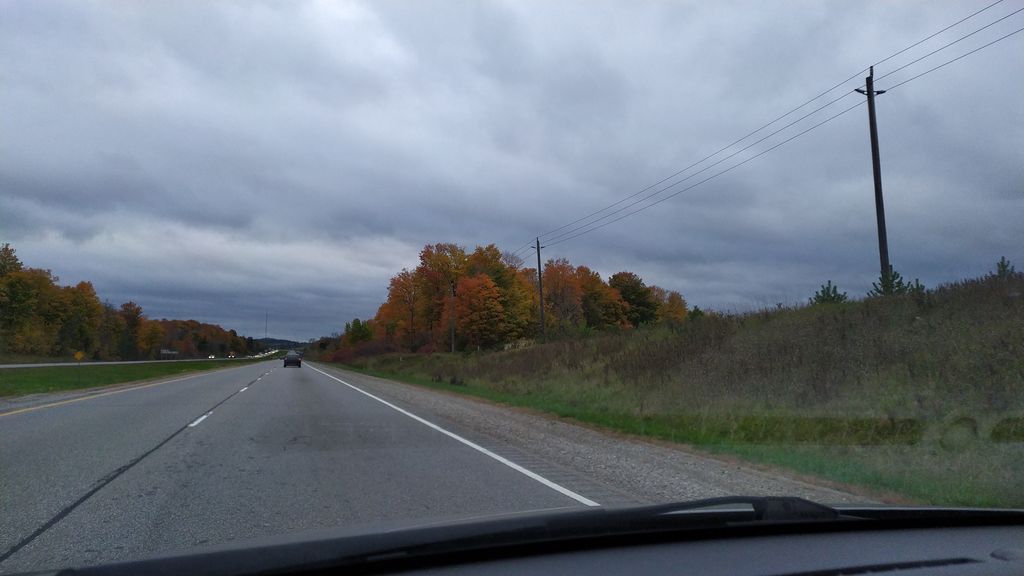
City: kitchener-waterloo